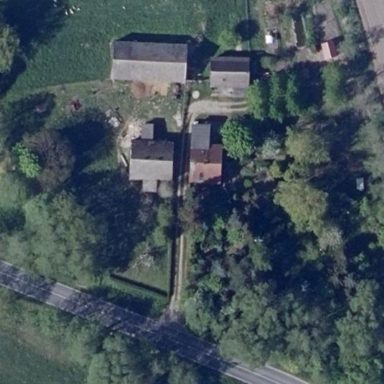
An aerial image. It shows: Farmyard area.